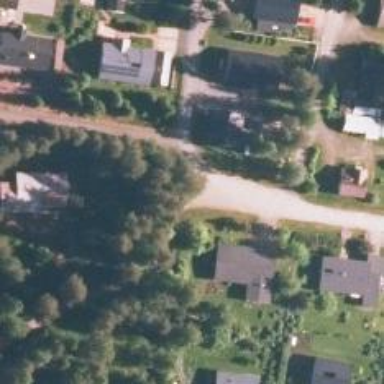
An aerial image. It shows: Asphalt cycleway.